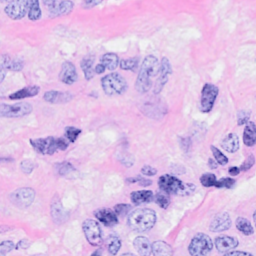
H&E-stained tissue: Breast